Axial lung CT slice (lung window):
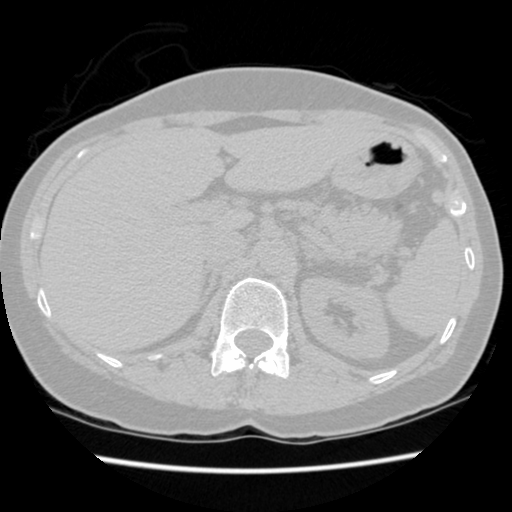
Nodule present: no